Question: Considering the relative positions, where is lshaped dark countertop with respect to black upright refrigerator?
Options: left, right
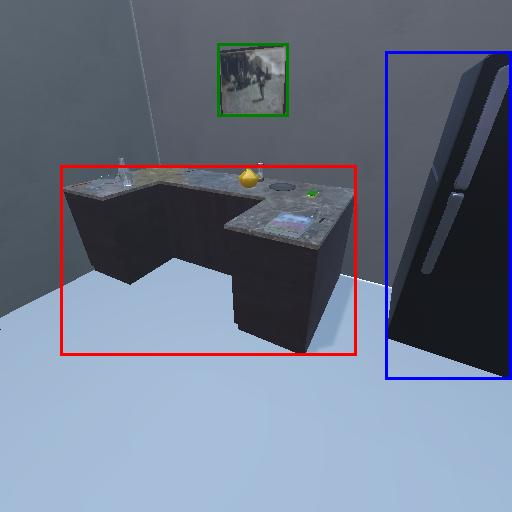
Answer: left